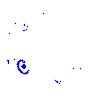
Particle: pion